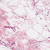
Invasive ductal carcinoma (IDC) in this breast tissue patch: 0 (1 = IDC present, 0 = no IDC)